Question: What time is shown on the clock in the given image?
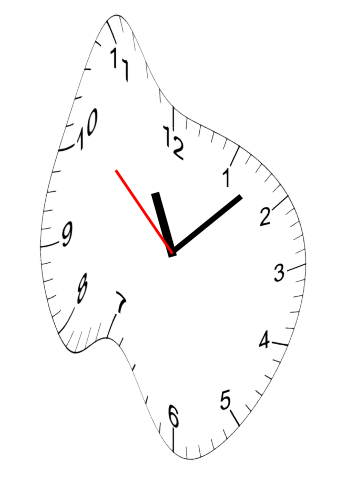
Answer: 11:07:52